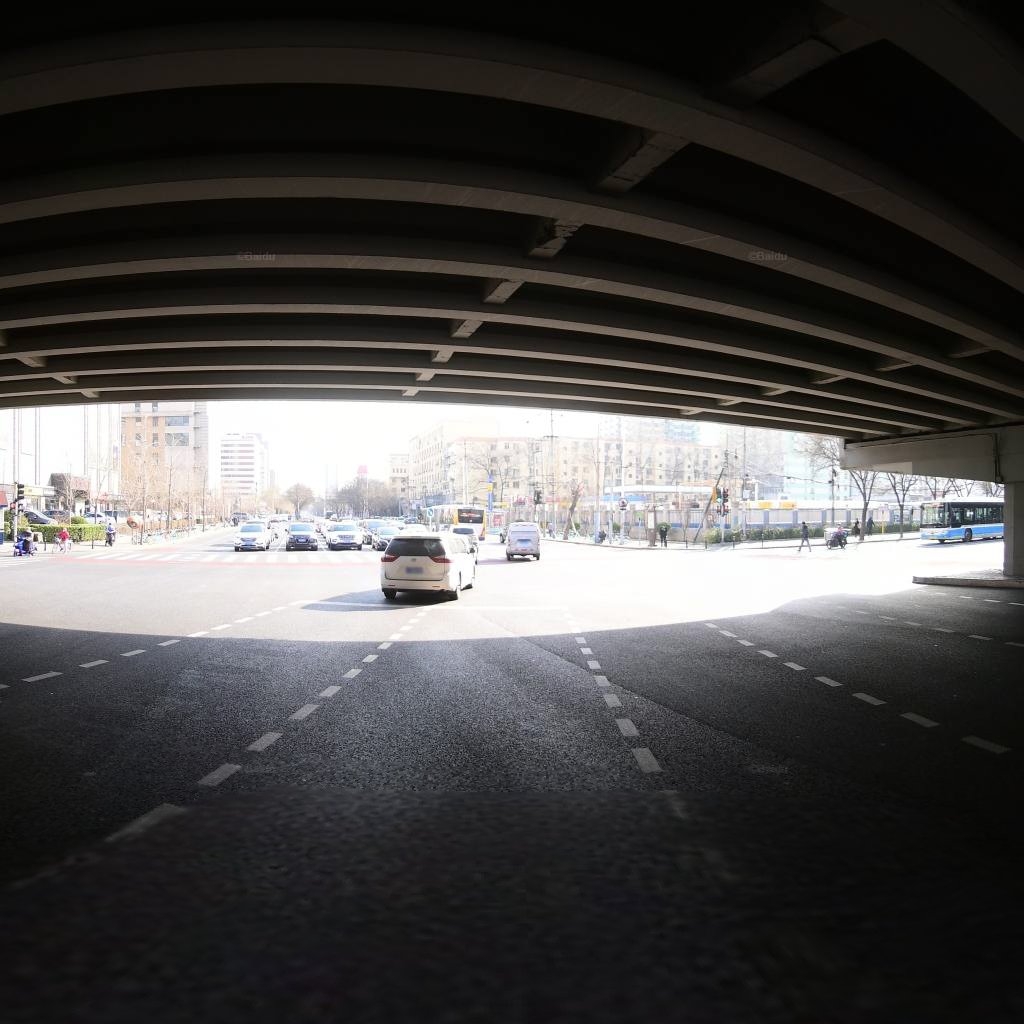
Region: Chaoyang
Road damage annotations: longitudinal crack